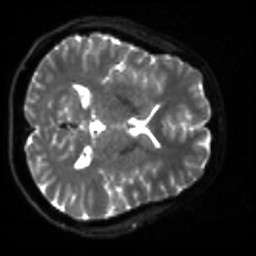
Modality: sbref
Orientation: axial
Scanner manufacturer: siemens
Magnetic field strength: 3 T
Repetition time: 4 s
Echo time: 0.0594 s